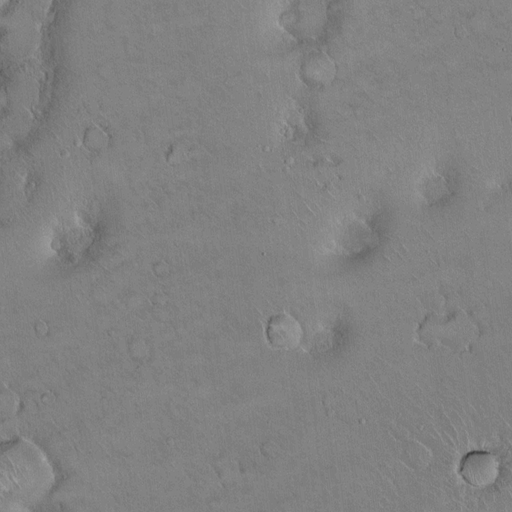
Classes present: Background, Cone